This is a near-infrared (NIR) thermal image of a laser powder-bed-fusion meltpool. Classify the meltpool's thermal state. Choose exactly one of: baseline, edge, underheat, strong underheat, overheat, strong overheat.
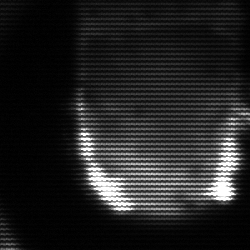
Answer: baseline